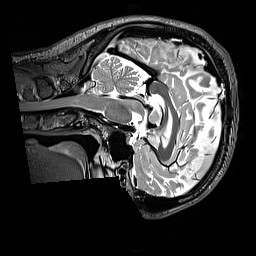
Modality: T2w
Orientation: sagittal
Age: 28
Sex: male
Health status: healthy
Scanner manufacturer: siemens
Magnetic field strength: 3 T
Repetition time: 3.2 s
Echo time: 0.568 s